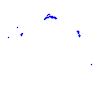
Particle: proton